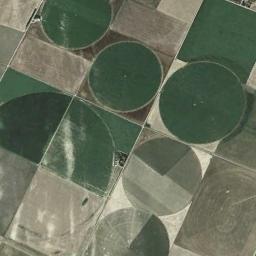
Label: circular_farmland